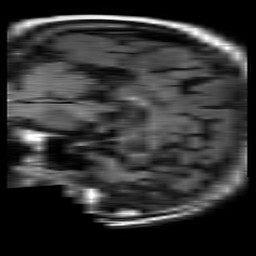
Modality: FLAIR
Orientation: sagittal
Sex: female
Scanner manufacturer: philips
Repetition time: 11 s
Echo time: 0.125 s